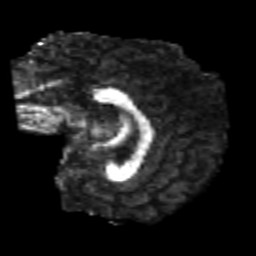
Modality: FA
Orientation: sagittal
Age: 22
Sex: male
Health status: healthy
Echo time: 0.074 s